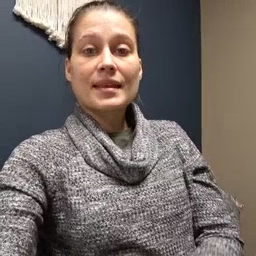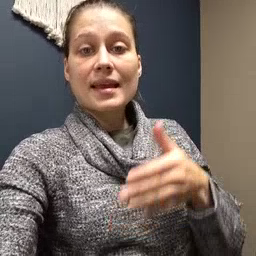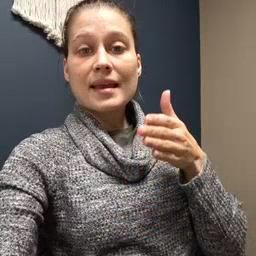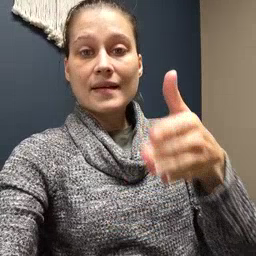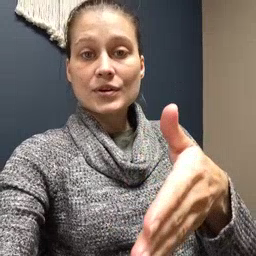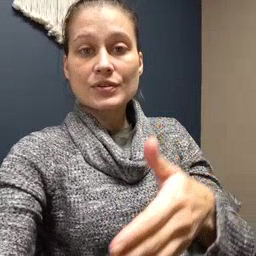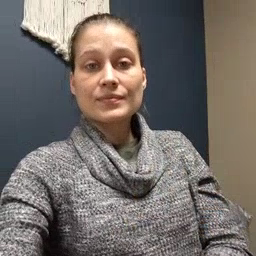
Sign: after